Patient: sex F, age 61
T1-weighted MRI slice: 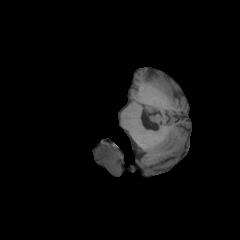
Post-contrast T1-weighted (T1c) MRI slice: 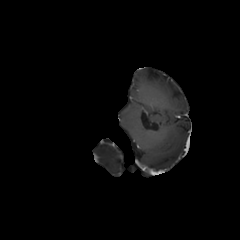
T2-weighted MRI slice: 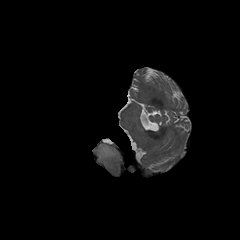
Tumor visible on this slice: yes
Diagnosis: Astrocytoma, IDH-wildtype
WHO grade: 2